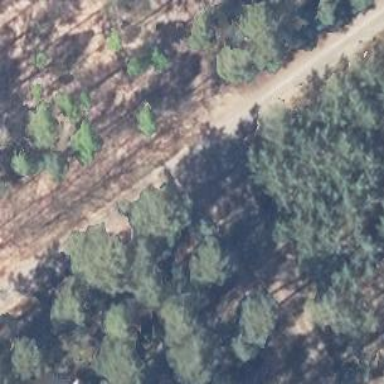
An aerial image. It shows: Paved track with grade 2 track type.